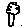
Label: tree